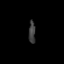
Tissue: prostate
Cell type: T cells
Senescence score: 0.3134
Nuclear area (px): 144
Mean DAPI intensity: 60.229